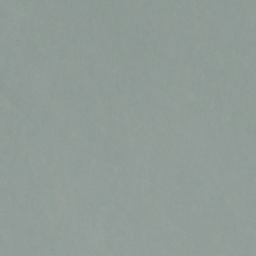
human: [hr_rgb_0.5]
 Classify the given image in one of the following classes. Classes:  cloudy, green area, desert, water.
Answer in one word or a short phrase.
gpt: cloudy